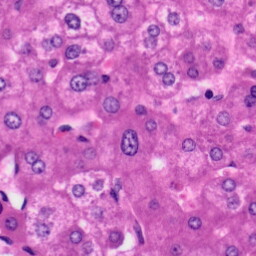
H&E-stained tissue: Liver